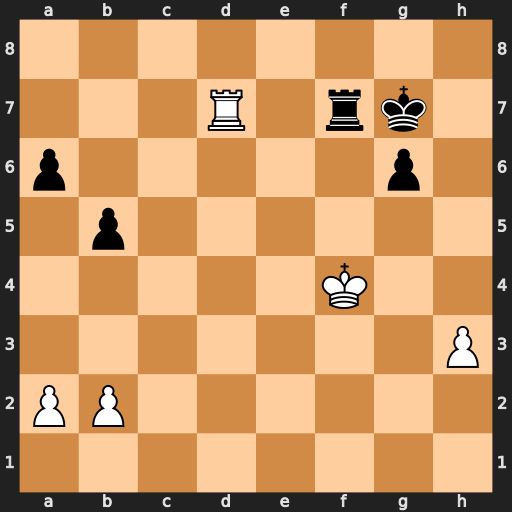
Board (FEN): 8/3R1rk1/p5p1/1p6/5K2/7P/PP6/8
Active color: w
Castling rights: -
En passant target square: -
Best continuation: Rxf7+ Kxf7 b4 Ke6 Kg5